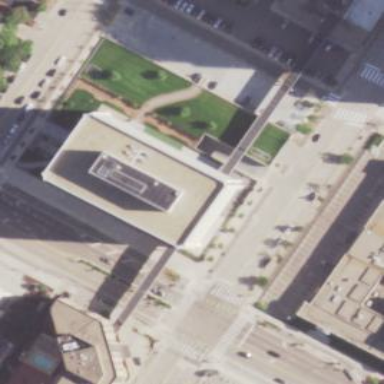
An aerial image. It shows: Office building.